Aerial crown-view tile of a tropical tree (Barro Colorado Island, Panama), acquired 20241112:
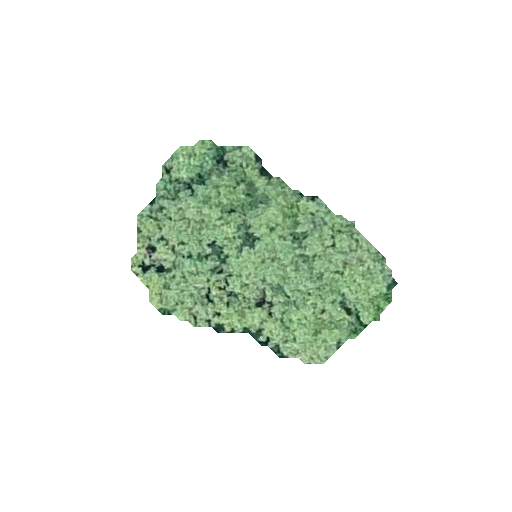
Species: Hieronyma alchorneoides
GBIF accepted scientific name: Hieronyma alchorneoides
Crown area: 58.109 m²